高一 · 立体几何学
,在四棱雉 $P-A B C D$ 中, 底面 $A B C D$ 是矩形, $P A \perp$ 底面 $A B C D, E$ 是 $P C$ 的中点.已知 $A B=2, A D=2 \sqrt{2}, P A=2$.

求: (1) .三角形 $P C D$ 的面积;

(2) .异面直线 $B C$ 与 $A E$ 所成的角的大小.
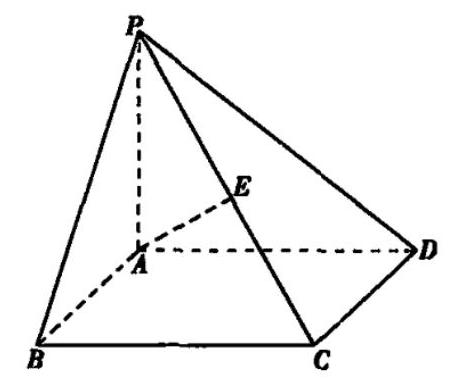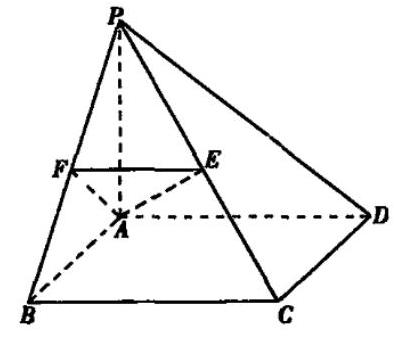
答案: ) $2 \sqrt{3}$;

(2) $\frac{\pi}{4}$.
解析: 【分析】

(1) 根据 $P A \perp C D 、 C D \perp A D$ 可证得 $C D \perp$ 平面 $P A D$, 根据线面垂直性质可知 $C D \perp P D$, 则 $S_{\triangle P C D}=\frac{1}{2} P D \cdot C D$, 求得 $P D, C D$ 代入即可得到结果; (2) 取 $P B$ 中点 $F$, 连接 $E F, A F$, 可知 $\angle A E F$ 即为所求角; 求解出 $\triangle A E F$ 三边长, 可知 $\triangle A E F$ 为等腰直角三角形, 从而得到所求角.

【详解】

(1) $\because P A \perp$ 底面 $A B C D, C D \subset$ 底面 $A B C D \quad \therefore P A \perp C D$

$\because$ 四边形 $A B C D$ 为矩形 $\quad \therefore C D \perp A D$

又 $A D, P A \subset$ 平面 $P A D, A D \cap P A=A \quad \therefore C D \perp$ 平面 $P A D$

$\because P D \subset$ 平面 $P A D \quad \therefore C D \perp P D$

$\because P D=\sqrt{P A^{2}+A D^{2}}=2 \sqrt{3} \quad \therefore S_{\triangle P C D}=\frac{1}{2} P D \cdot C D=\frac{1}{2} \times 2 \times 2 \sqrt{3}=2 \sqrt{3}$

(2) 取 $P B$ 中点 $F$, 连接 $E F, A F$, 则 $E F / / B C$

$\therefore \angle A E F$ 即为异面直线 $B C$ 与 $A E$ 所成角

$\because E F=\frac{1}{2} B C=\sqrt{2}, \quad A F=\frac{1}{2} P B=\frac{1}{2} \times \sqrt{4+4}=\sqrt{2}$,

$A E=\frac{1}{2} P C=\frac{1}{2} \times \sqrt{4+4+8}=2$

$\therefore E F^{2}+A F^{2}=A E^{2}$, 即 $\therefore A E F$ 为等腰直角三角形且 $E F \perp A F$ $\therefore \angle A E F=\frac{\pi}{4}$

$\therefore$ 异面直线 $B C$ 与 $A E$ 所成角的大小是 $\frac{\pi}{4}$

【点睛】

本题考查立体几何中垂直关系的应用、异面直线所成角的求解问题, 涉及到线面垂直的判定与性质的应用; 求解异面直线所成角的关键是能够根据线线平行关系将异面直线成角转化为相交直线所成角的求解问题.